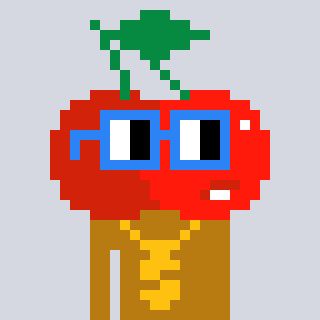
a pixel art character with square blue glasses, a cherry-shaped head and a gold-colored body on a cool background